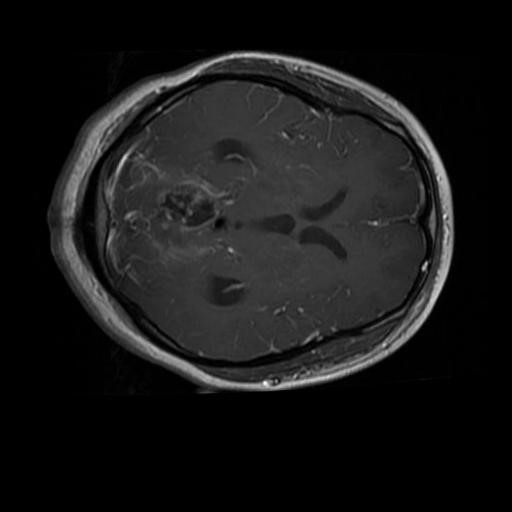
Label: brain_glioma